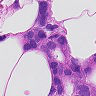
Metastatic tissue present: yes